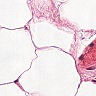
Metastatic tissue present: no